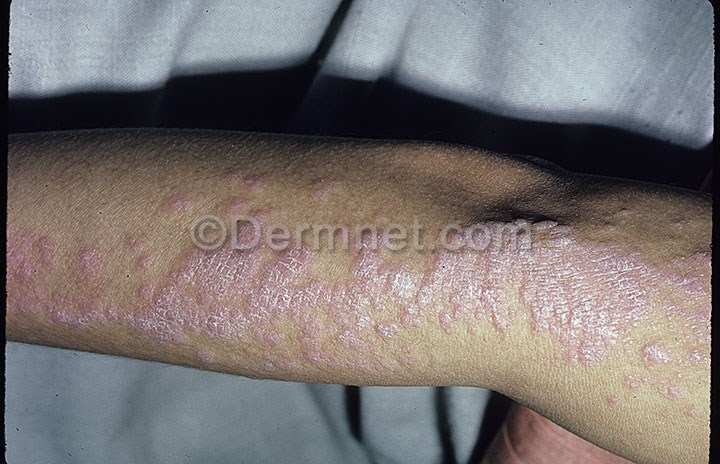
Disease: Psoriasis pictures Lichen Planus and related diseases